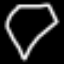
Label: diamond